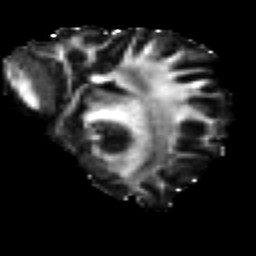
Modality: FA
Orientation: sagittal
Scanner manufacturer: ge
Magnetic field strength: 3 T
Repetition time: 7.98 s
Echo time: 0.0701 s